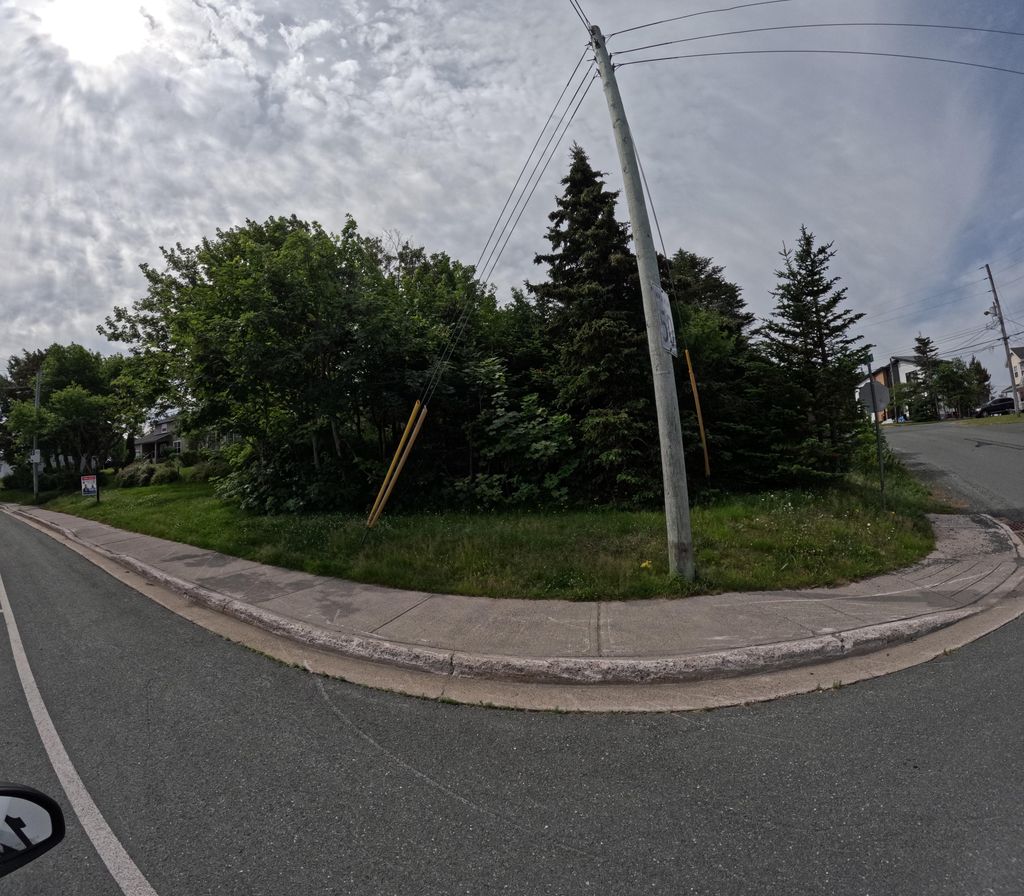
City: st_johns